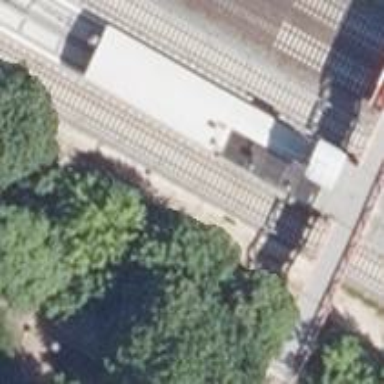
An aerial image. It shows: Light rail stop position on the railway.